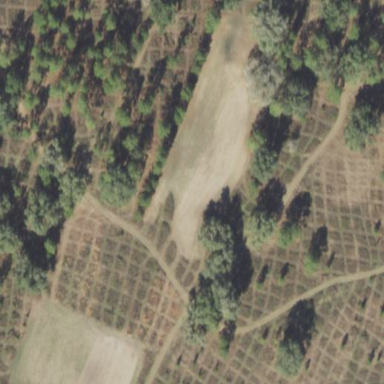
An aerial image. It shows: Orchard.